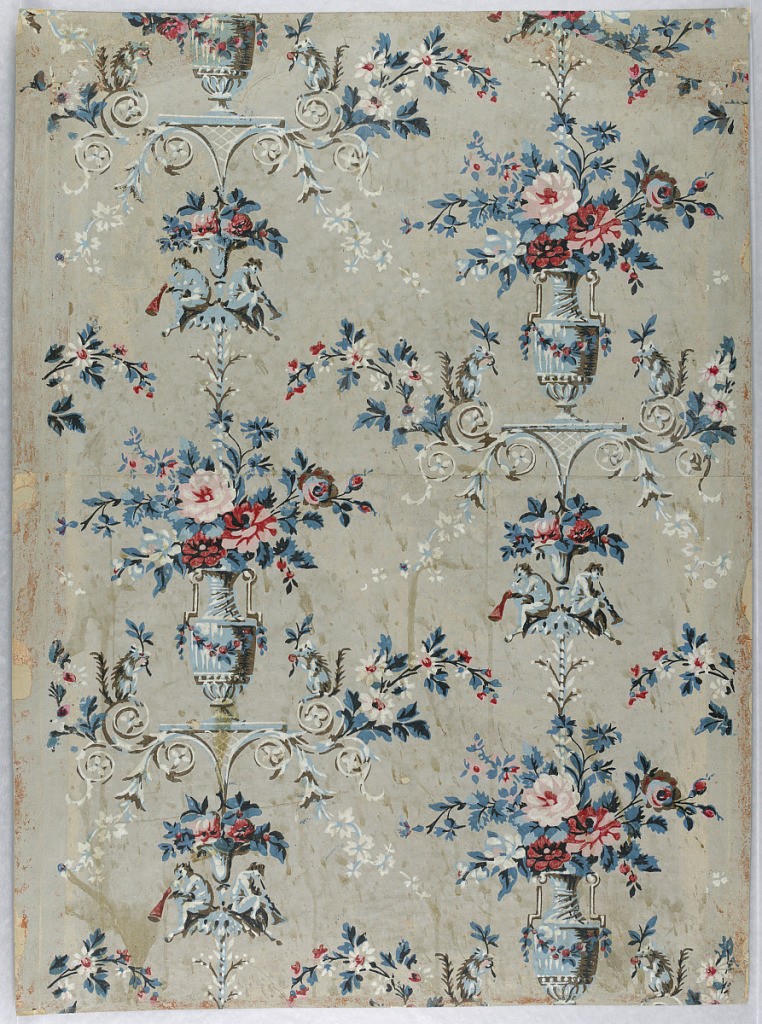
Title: Sidewall
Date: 1775–85
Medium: Block-printed on handmade paper
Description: Vertical rectangle, with a complete width of drop-repeating design. Decoration consists of a vase of flowers, flanked at base by confronted squirrels sitting on scrolls; below, smaller vase of flowers with addorsed satyrs.